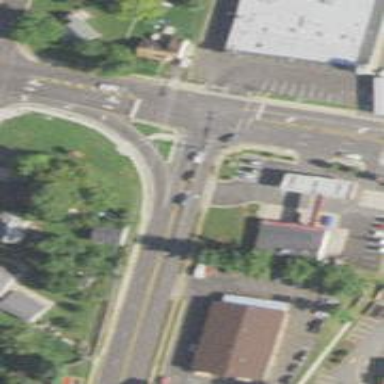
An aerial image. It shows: Asphalt road with secondary link designation.